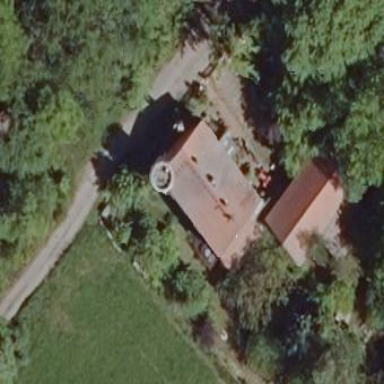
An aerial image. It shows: Detached building.